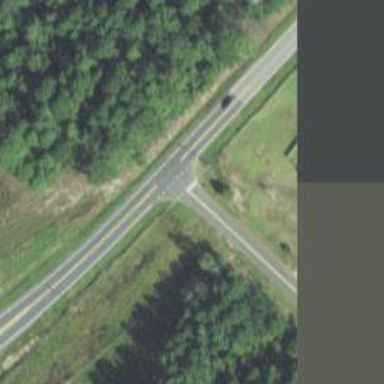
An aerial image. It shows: Stop road.